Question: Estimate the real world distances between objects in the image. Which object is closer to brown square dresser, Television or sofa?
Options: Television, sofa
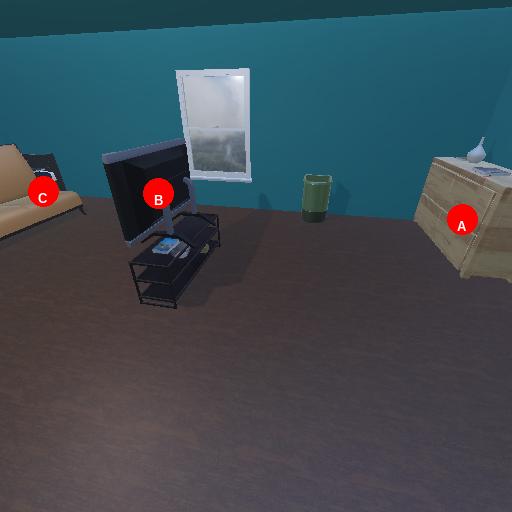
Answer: Television